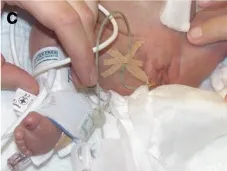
Representative photographs of the patient at 3 days of age . (c) The external genitalia were dysplastic. A sandal gap was present between the first and second toe.
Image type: medical_photograph (skin_photograph)